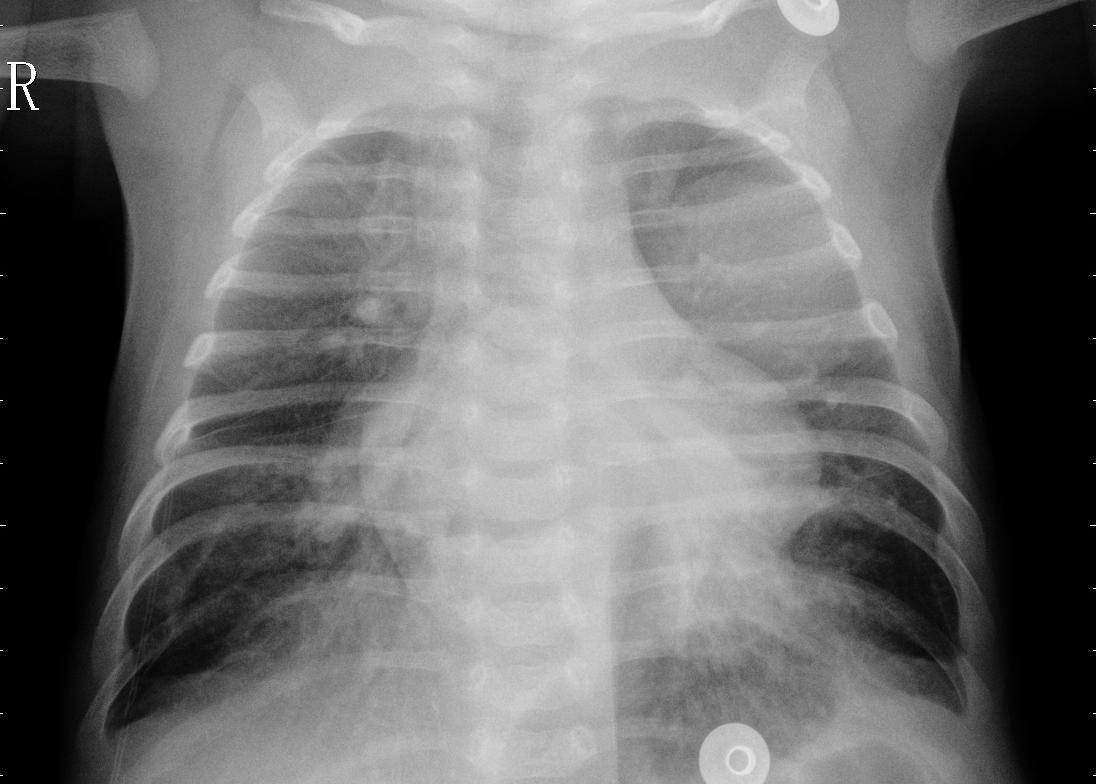
Diagnosis: PNEUMONIA